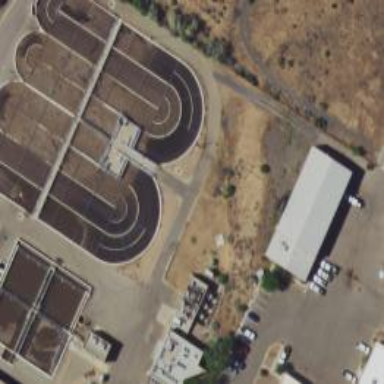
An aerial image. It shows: Oxidation ditch process tank.